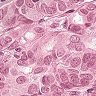
Metastatic tissue present: yes